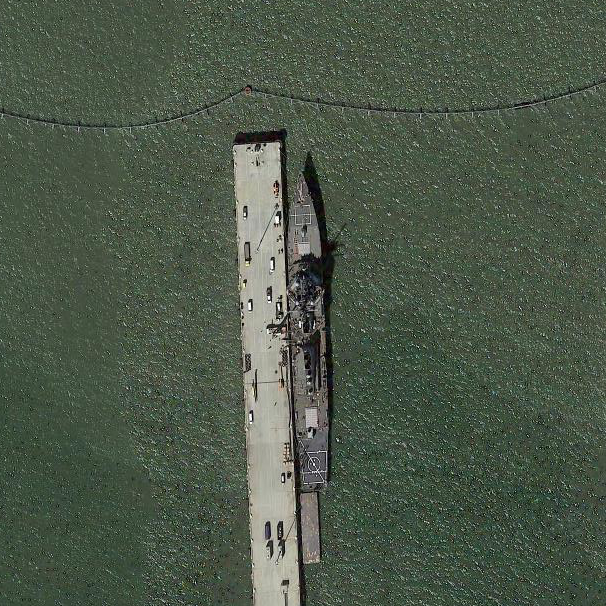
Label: destroyer